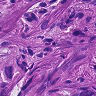
Metastatic tissue present: yes